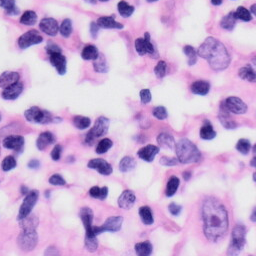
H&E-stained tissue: Skin